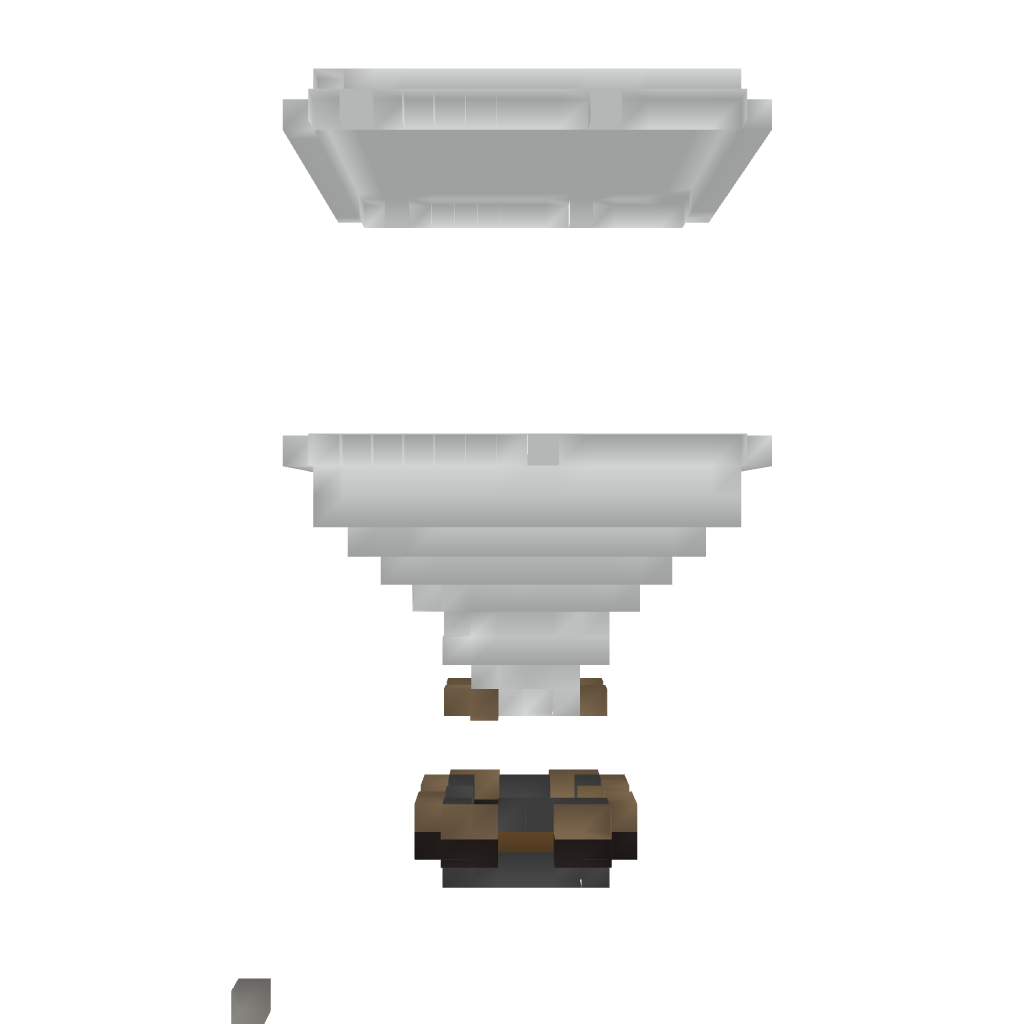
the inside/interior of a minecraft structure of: Hot air balloon